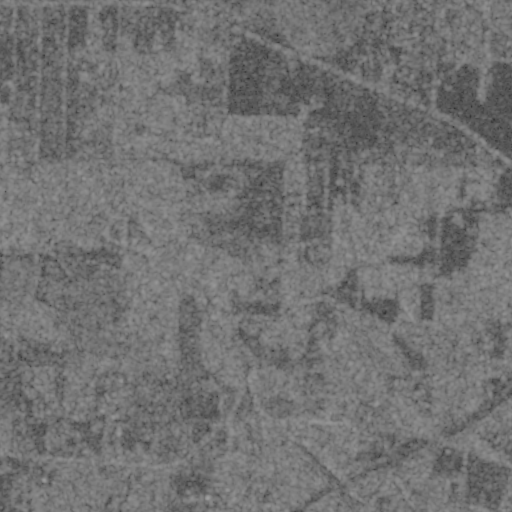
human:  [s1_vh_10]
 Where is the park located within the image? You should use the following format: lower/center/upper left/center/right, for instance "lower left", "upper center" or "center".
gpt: The park is located in the lower left of the image.
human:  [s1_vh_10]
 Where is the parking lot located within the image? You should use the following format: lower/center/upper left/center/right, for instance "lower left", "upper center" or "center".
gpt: The parking lot is located in the upper center of the image.
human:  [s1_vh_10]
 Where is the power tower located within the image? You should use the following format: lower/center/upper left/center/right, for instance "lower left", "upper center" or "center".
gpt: The power tower is located in the upper right of the image.
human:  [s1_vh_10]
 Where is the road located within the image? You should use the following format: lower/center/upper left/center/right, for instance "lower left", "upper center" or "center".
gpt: There is no road in the image.

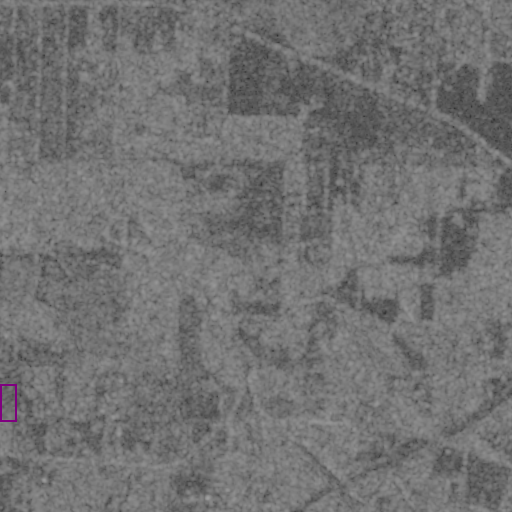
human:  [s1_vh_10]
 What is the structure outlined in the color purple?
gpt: The structure outlined in purple is a park.
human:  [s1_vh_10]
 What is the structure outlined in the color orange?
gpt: There is no orange outline.